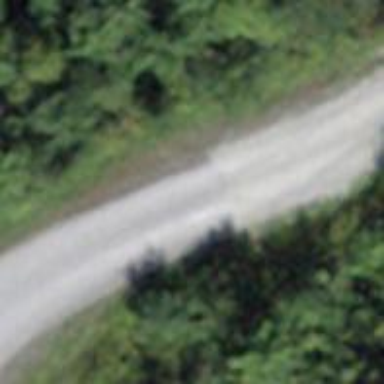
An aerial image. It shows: Unpaved track road.